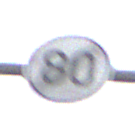
Verkehrszeichen: EndeGeschwindigkeit80
Umgebung: Outdoor, Suburban
Tageszeit: Midday
Wetter: Overcast
Licht: Natural
Jahreszeit: NotSpecified
Kontrast: LowContrast